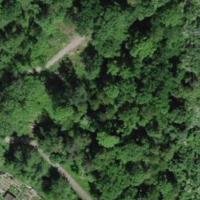
EUNIS habitat code: 53
Species observed at this site:
Juniperus communis